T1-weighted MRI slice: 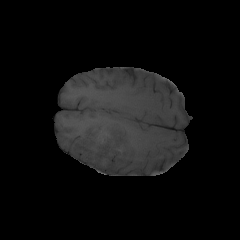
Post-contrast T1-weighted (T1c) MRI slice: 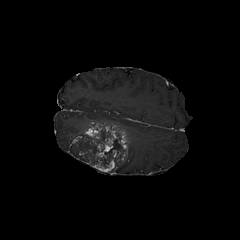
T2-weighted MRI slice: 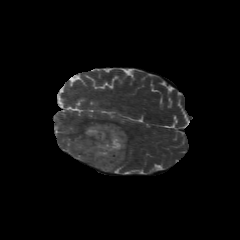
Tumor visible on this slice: yes